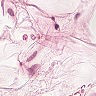
Metastatic tissue present: no